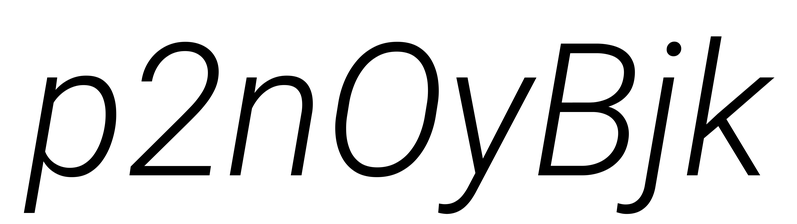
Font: Roboto-Italic_Light_Italic